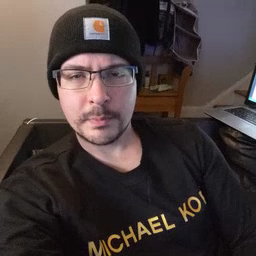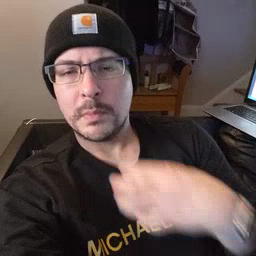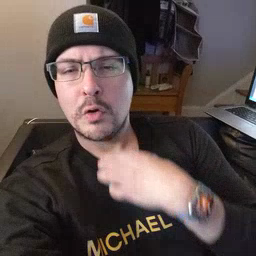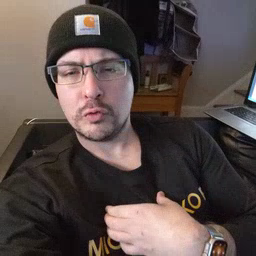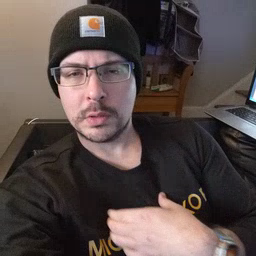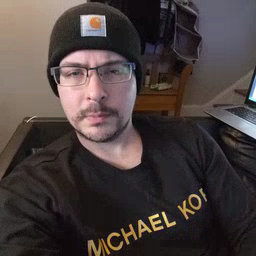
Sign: hungry